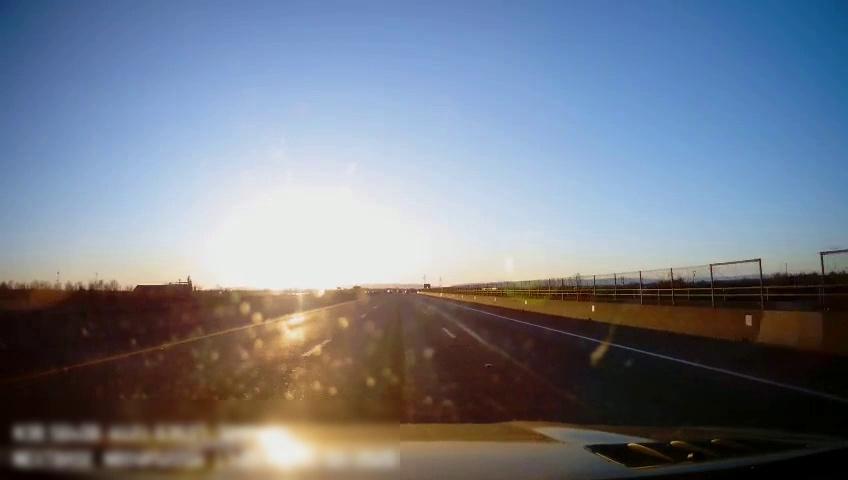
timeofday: Day
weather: Sunny
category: Drivable Space
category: Lanes | Alternate Lane
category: Lanes | Current Lane
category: Lanes | Current Lane
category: Lanes | Alternate Lane